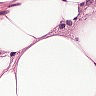
Metastatic tissue present: no